Question: I have a dataframe 'df' of athlete positions in a race:
'''
df <- structure(list(athlete = c("A", "B", "C", "D", "E", "F", "G",
"H", "I", "J", "A", "B", "C", "D", "E", "F", "G", "H", "I", "J",
"A", "B", "C", "D", "E", "F", "G", "H", "I", "J", "A", "B", "C",
"D", "E", "F", "G", "H", "I", "J", "A", "B", "C", "D", "E", "F",
"G", "H", "I", "J", "A", "B", "C", "D", "E", "F", "G", "H", "I",
"J"), distanceRemaining = structure(c(1L, 1L, 1L, 1L, 1L, 1L,
1L, 1L, 1L, 1L, 2L, 2L, 2L, 2L, 2L, 2L, 2L, 2L, 2L, 2L, 3L, 3L,
3L, 3L, 3L, 3L, 3L, 3L, 3L, 3L, 4L, 4L, 4L, 4L, 4L, 4L, 4L, 4L,
4L, 4L, 5L, 5L, 5L, 5L, 5L, 5L, 5L, 5L, 5L, 5L, 6L, 6L, 6L, 6L,
6L, 6L, 6L, 6L, 6L, 6L), .Label = c("1400m", "1200m", "600m",
"400m", "200m", "FINISH"), class = "factor"), position = c(10,
6, 7, 8, 2, 1, 3, 5, 9, 4, 9, 8, 7, 6, 4, 3, 1, 5, 10, 2, 8,
7, 9, 5, 6, 2, 3, 1, 10, 4, 9, 8, 6, 5, 7, 3, 2, 4, 10, 1, 4,
5, 1, 6, 8, 3, 2, 7, 10, 9, 1, 2, 3, 4, 5, 6, 7, 8, 9, 10)), row.names = c(NA,
-60L), .Names = c("athlete", "distanceRemaining", "position"), class = "data.frame")
'''
I'm plotting the data with
'''
library(ggplot2)
g <- ggplot(df, aes(x=distanceRemaining, y =position, colour=athlete, group = athlete))
g <- g + geom_point()
g <- g + geom_line(size=1.15)
g <- g + scale_y_discrete()
g
'''
To give

How do I reverse the order of the y-axis so that 10 is at the bottom and 1 is at the top?
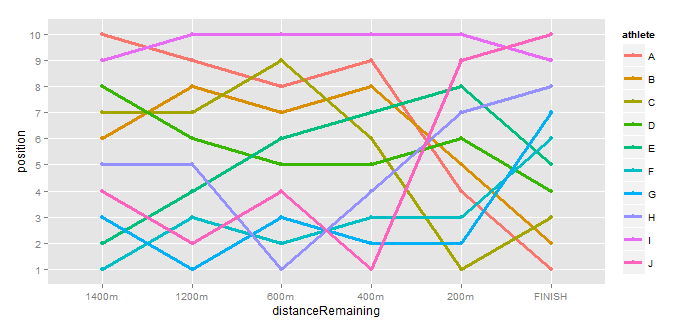
Answer: There is a <URL>', example:
'''
tibble(x=1:26,y=letters) %>%
ggplot(aes(x,y)) +
geom_point() +
scale_y_discrete(limits=rev)
'''
<URL>